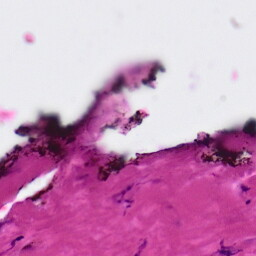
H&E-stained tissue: Ovarian